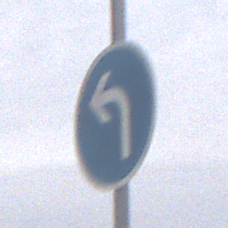
Verkehrszeichen: VorgeschriebeneFahrtrichtungLinks
Umgebung: Outdoor, Suburban
Tageszeit: Midday
Wetter: Overcast
Licht: Natural
Jahreszeit: NotSpecified
Kontrast: LowContrast